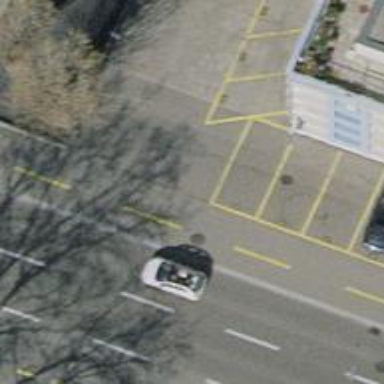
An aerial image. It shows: Unmarked crossing with traffic calming table.